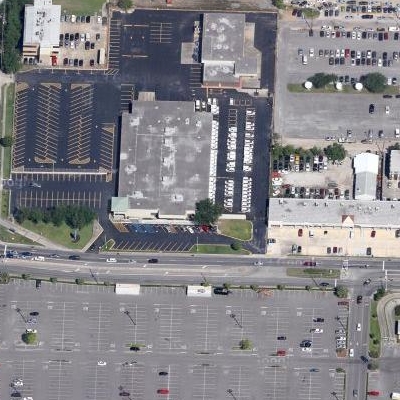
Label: gParking